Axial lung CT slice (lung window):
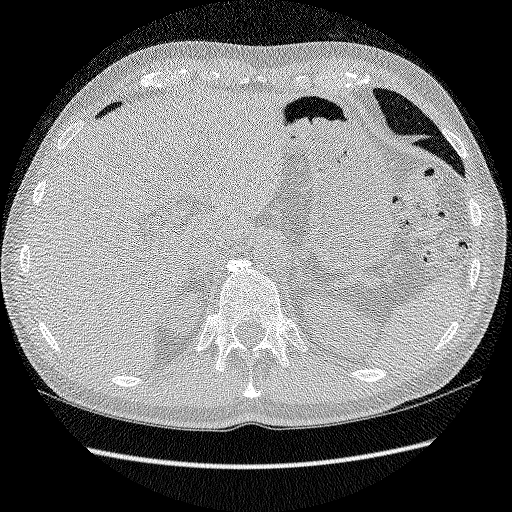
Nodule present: no